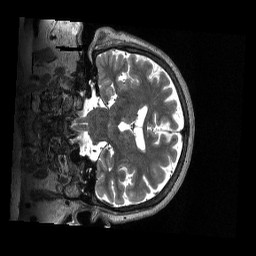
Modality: T2w
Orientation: coronal
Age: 66
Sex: female
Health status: healthy
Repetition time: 3.2 s
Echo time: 0.563 s